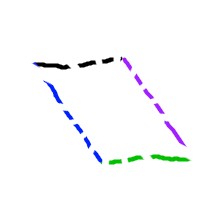
Shape: parallelogram